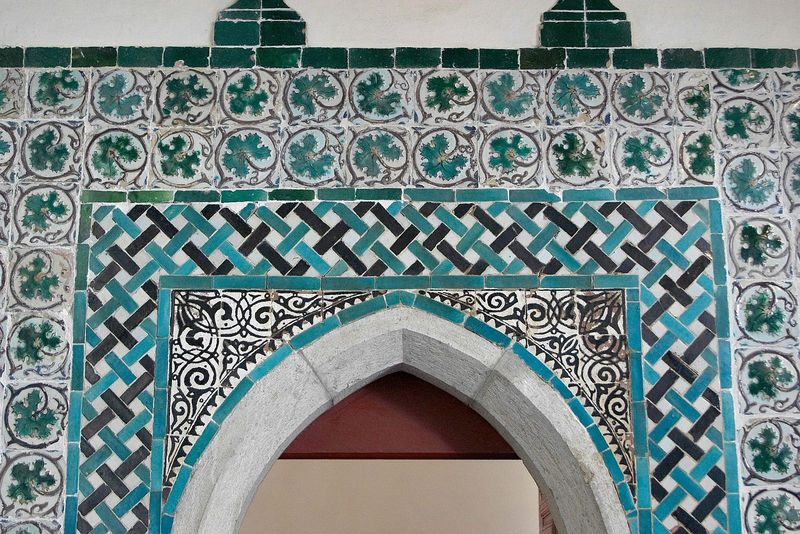
Titel: Königspalast, Paco (Palácio) Real, in Sintra
Standort: Sintra, Königspalast (EU - P - Estremadura)
Schlagwörter: grün, ausschnitt, tür, türkis, weiss, foto, orient, kacheln, spitzbogen, glasur, maurisch